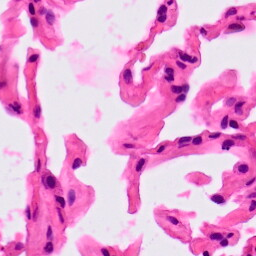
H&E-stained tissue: Lung